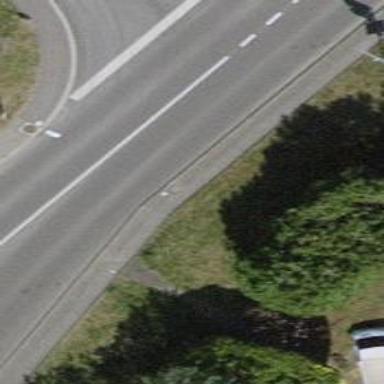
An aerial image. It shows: Sidewalk along the footway.